【题型】选择题　【知识点】平面几何　【难度】easy
如图，在四边形 $ABCD$ 中，已知 $\angle ADC = \angle BAC$，那么补充下列条件后不能判定 $\triangle ADC$ 和 $\triangle BAC$ 相似的是（\quad ）

A. $AC^2 = BC \cdot CD$  \quad
B. $\angle DAC = \angle ABC$  \quad
C. $CA$ 平分 $\angle BCD$  \quad
D. $\frac{AD}{AB} = \frac{DC}{AC}$
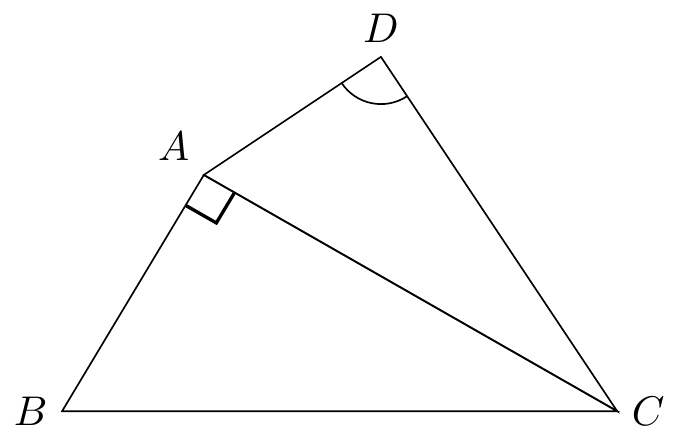
【解答】
在 $\triangle ADC$ 和 $\triangle BAC$ 中，$\angle ADC = \angle BAC$，

如果 $\triangle ADC \sim \triangle BAC$，需满足的条件有：

\textcircled{1} $\angle DAC = \angle ABC$ 或 $CA$ 平分 $\angle BCD$；

\textcircled{2} $\frac{AD}{AB} = \frac{DC}{AC}$；

故选：A。